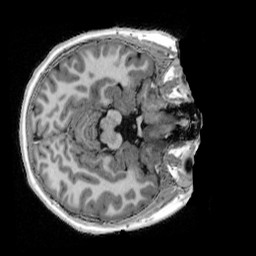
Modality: UNIT1_denoised
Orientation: axial
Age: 11
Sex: female
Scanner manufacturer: siemens
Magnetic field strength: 3 T
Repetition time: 4 s
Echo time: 0.00303 s